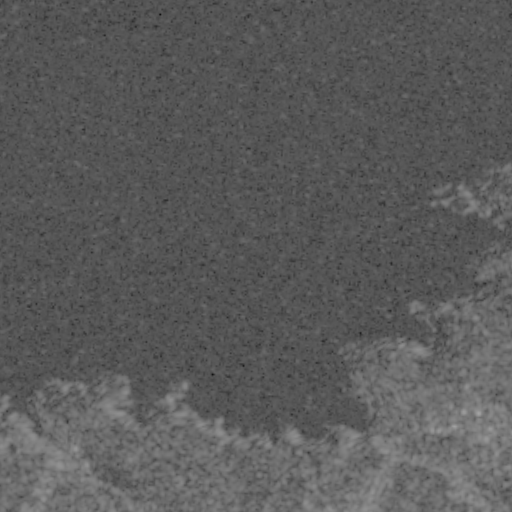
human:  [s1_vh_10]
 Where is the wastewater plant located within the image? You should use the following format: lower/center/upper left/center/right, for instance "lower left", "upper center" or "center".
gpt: The wastewater plant is located in the lower right of the image.
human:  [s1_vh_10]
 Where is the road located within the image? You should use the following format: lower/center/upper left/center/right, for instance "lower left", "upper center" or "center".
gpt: There is no road in the image.

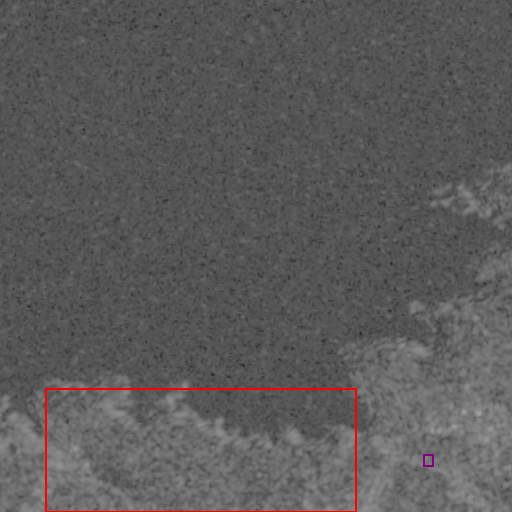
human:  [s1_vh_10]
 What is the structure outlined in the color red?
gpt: The structure outlined in red is a crop field.
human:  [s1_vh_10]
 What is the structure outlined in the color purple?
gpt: The structure outlined in purple is a wastewater plant.
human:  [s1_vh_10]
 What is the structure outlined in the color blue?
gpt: There is no blue outline.